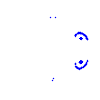
Particle: electron